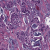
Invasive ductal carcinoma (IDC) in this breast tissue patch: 1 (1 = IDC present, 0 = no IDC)